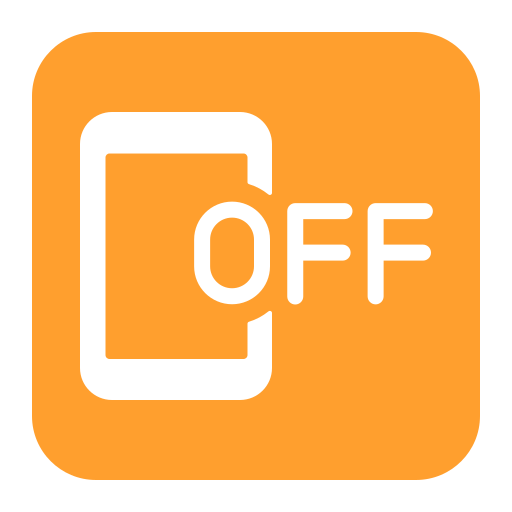
mobile phone off flat